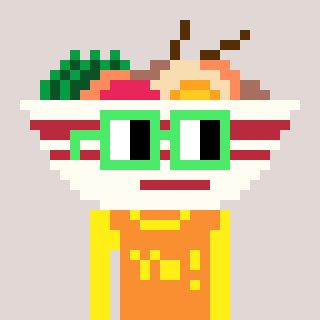
a pixel art character with square light green glasses, a noodles-shaped head and a orange-colored body on a warm background